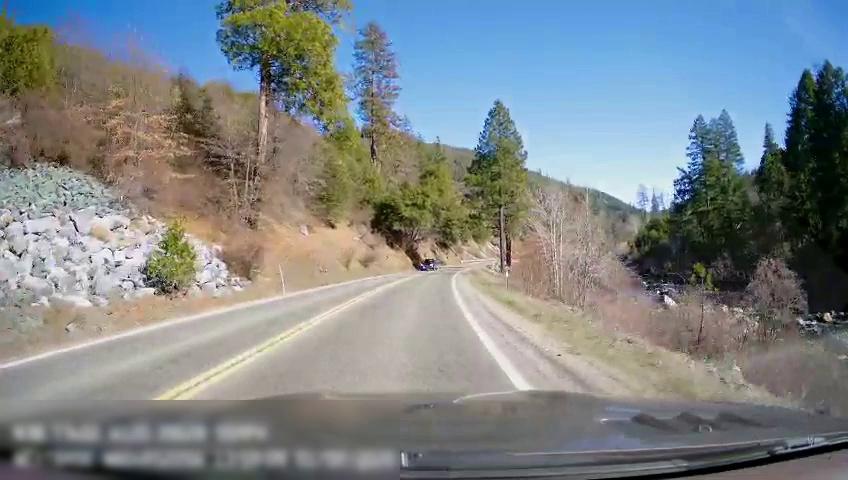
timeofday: Day
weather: Sunny
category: Drivable Space
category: Drivable Space
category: Vehicles | Car
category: Lanes | Opposite Lane
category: Lanes | Current Lane
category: Lanes | Opposite Lane
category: Lanes | Current Lane